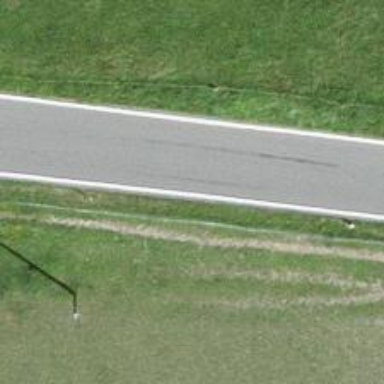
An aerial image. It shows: Tertiary road with asphalt surface.